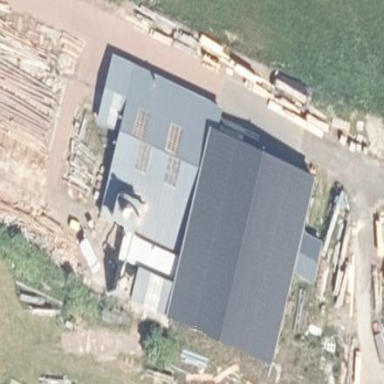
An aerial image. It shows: Industrial building with gabled roof.